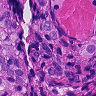
Metastatic tissue present: yes